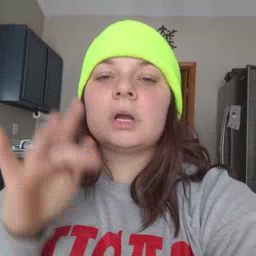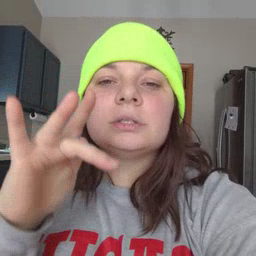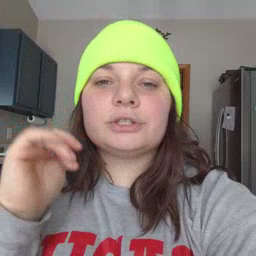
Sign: touch